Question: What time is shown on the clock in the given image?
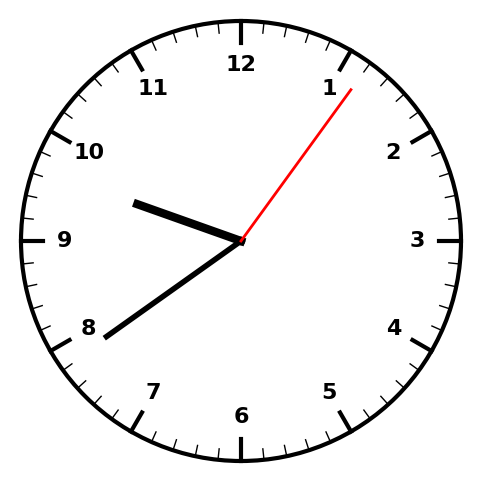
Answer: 09:39:06